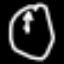
Label: clock